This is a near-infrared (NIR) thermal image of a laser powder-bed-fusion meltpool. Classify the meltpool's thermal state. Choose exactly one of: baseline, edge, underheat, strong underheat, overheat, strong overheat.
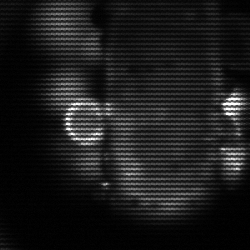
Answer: strong underheat